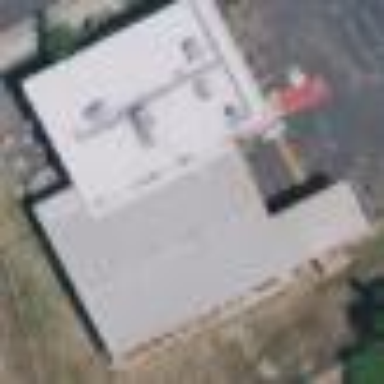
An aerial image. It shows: Industrial building.